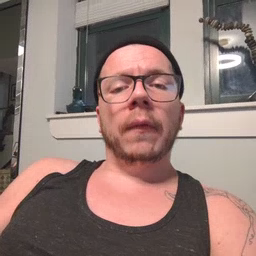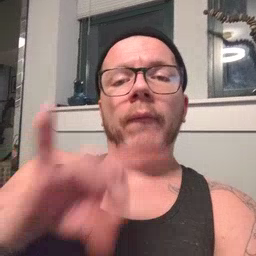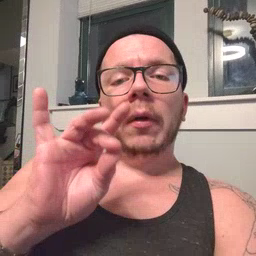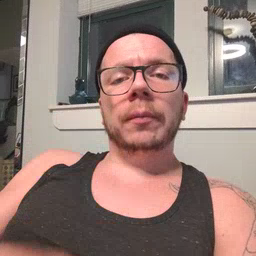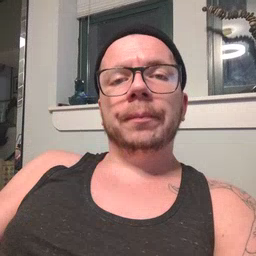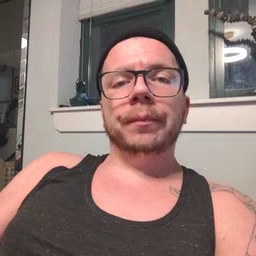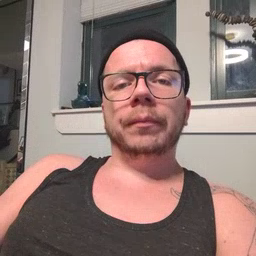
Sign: find